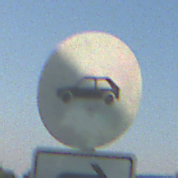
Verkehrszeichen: VerbotPersonenkraftwagen
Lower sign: RichtungsangabeDurchPfeile5
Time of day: MorningAfternoon
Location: Outdoor (Nature)
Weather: PartlyCloudy
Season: NotSpecified
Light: Natural